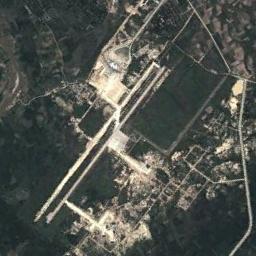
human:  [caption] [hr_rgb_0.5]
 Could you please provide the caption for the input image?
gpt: The airport has three staggered runways .

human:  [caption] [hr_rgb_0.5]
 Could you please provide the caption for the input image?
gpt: An airport is surrounded by many trees and grass .

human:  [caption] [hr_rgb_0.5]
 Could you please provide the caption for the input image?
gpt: An airport with two parallel runways in the forest and some villages beside .

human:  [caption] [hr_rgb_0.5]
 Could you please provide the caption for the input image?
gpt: A complex airport with many runways and buildings is surrounded by a residential area and green farmland .

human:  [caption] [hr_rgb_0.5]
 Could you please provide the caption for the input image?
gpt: There are many buildings of different sizes and shapes at the airport .